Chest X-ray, PA view. Patient: 66 years old, sex F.
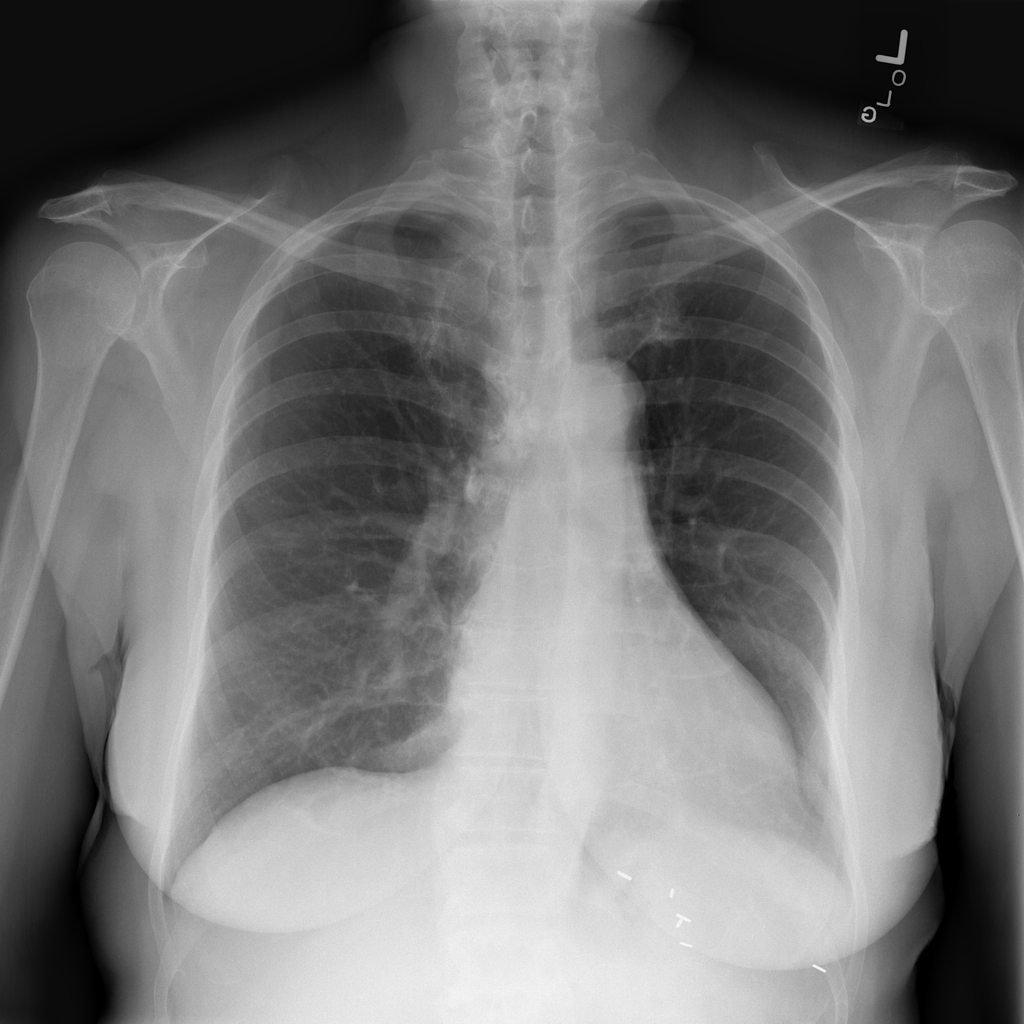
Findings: No Finding